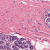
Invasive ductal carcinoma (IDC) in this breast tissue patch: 0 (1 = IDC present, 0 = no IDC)